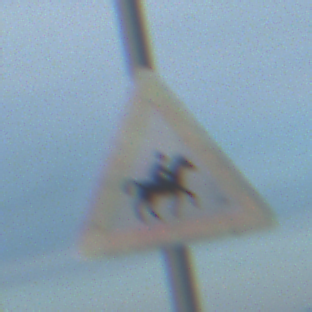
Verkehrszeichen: ReiterLinks
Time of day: SunriseSunset
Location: Outdoor (Beach)
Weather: PartlyCloudy
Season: NotSpecified
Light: Natural